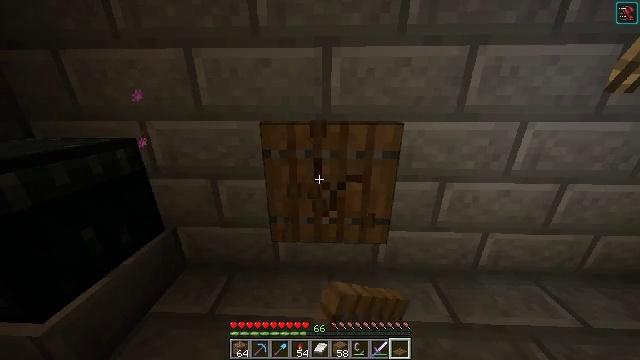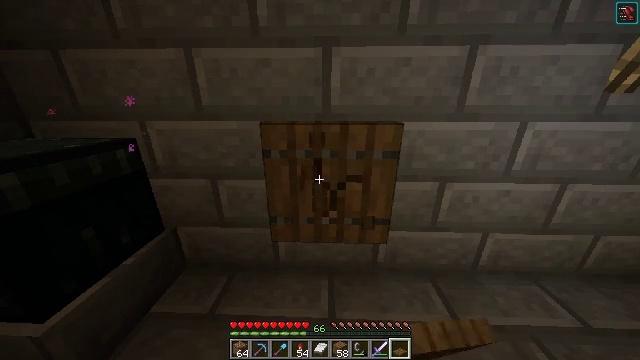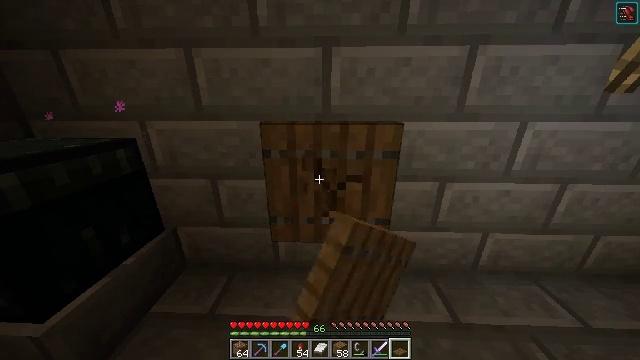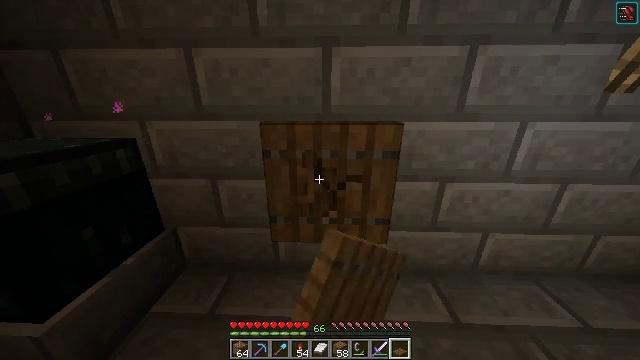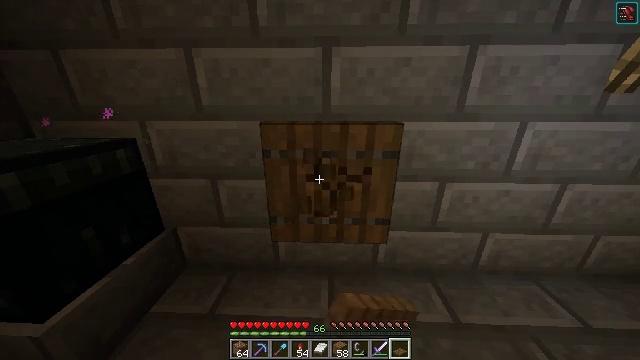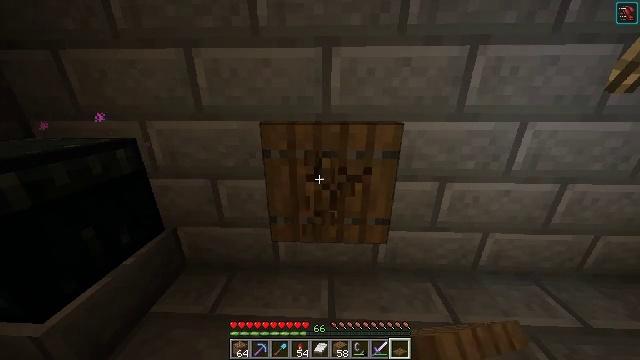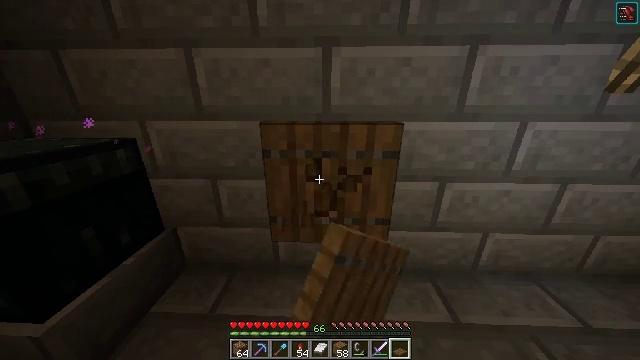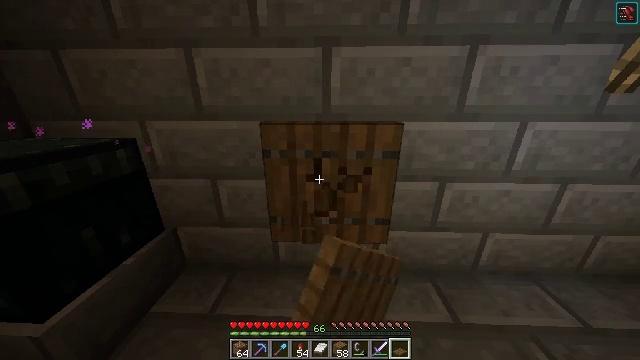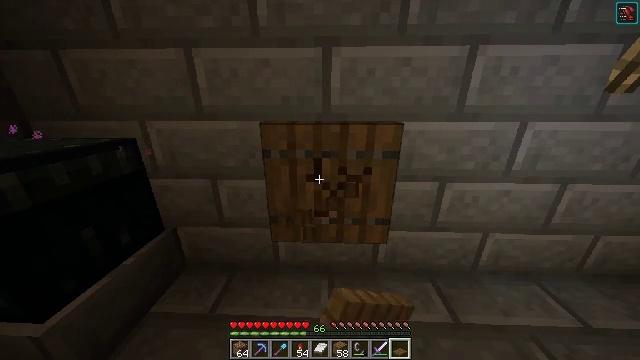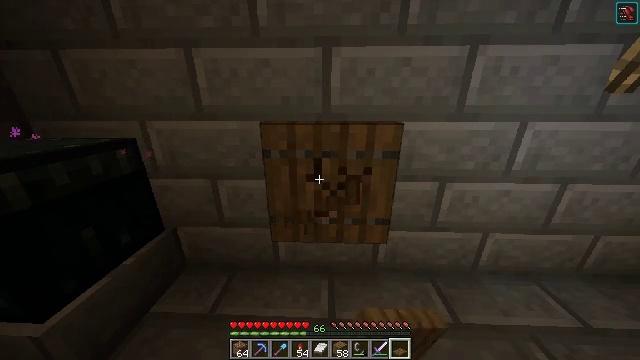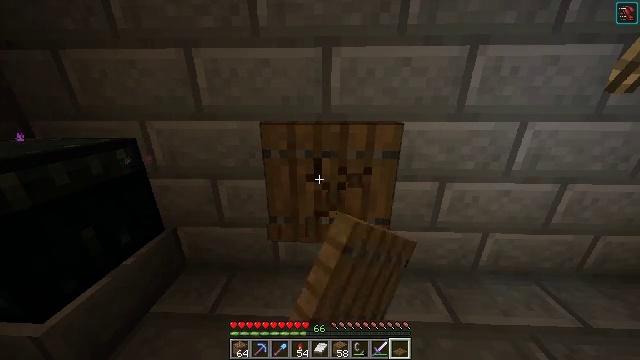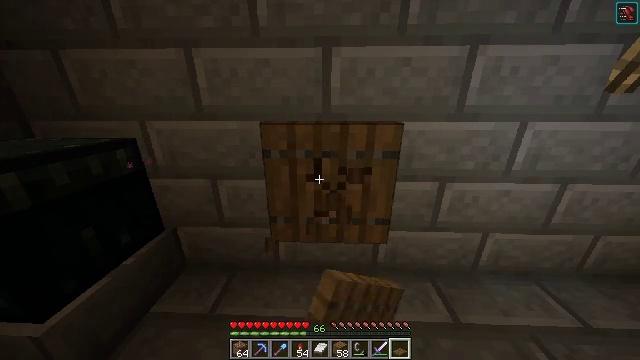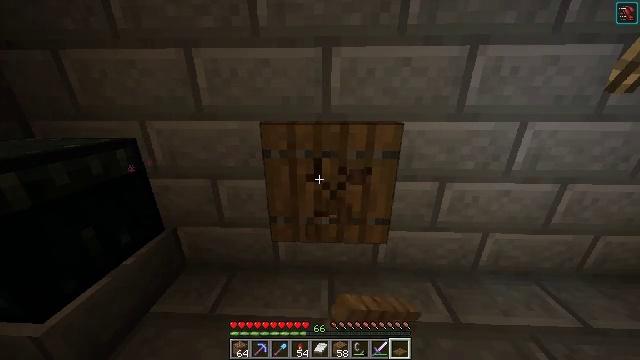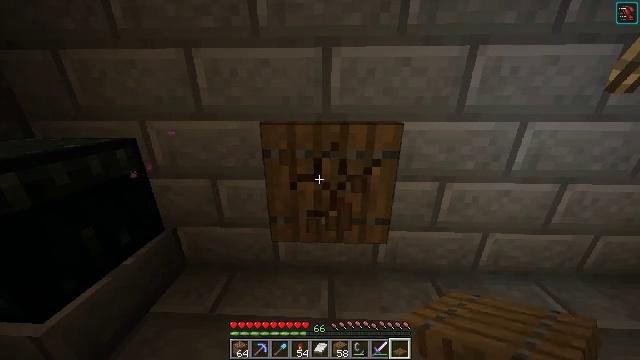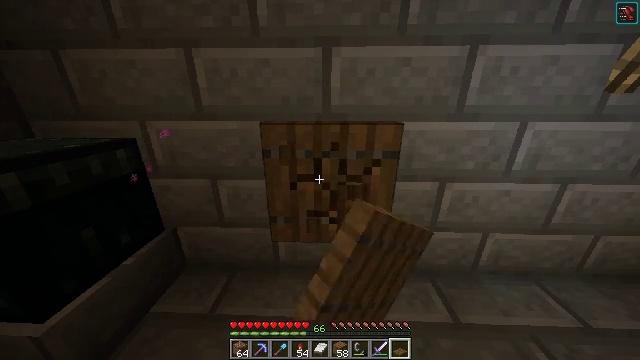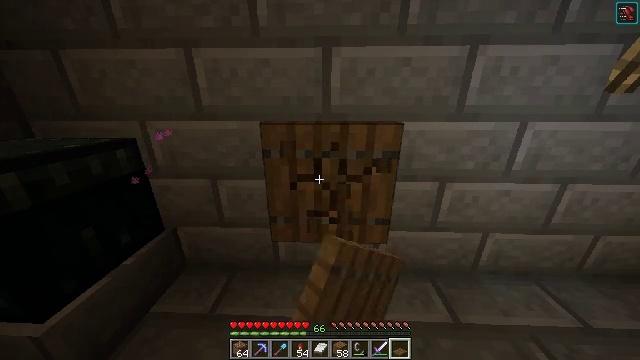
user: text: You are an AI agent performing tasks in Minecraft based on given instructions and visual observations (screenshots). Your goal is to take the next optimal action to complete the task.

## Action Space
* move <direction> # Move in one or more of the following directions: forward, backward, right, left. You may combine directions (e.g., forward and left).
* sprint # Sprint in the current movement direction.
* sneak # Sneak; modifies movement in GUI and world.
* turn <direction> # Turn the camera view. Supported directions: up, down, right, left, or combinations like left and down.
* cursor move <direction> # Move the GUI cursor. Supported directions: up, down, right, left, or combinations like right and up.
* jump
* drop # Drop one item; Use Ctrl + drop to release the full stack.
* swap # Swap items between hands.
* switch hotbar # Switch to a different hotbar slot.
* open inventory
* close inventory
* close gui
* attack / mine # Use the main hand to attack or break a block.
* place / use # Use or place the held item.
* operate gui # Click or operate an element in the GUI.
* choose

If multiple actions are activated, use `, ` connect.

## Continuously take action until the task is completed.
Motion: motion action
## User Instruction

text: Mine the spruce trapdoor by breaking it.
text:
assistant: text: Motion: attack / mine
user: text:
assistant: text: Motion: attack / mine
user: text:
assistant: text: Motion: attack / mine
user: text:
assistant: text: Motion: attack / mine
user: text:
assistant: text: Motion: attack / mine
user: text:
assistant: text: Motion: attack / mine
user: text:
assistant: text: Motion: attack / mine
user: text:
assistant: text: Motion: attack / mine
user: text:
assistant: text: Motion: attack / mine
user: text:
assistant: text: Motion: attack / mine
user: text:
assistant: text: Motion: attack / mine
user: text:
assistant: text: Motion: attack / mine
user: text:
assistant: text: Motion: attack / mine
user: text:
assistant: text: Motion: attack / mine
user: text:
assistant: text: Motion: attack / mine
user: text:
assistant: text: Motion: attack / mine
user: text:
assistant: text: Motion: attack / mine
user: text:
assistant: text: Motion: attack / mine
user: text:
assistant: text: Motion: attack / mine
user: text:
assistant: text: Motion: attack / mine
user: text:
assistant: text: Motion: attack / mine
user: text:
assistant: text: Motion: attack / mine
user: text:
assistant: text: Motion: attack / mine
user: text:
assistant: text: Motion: attack / mine
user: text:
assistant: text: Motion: attack / mine
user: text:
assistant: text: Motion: attack / mine
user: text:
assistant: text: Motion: attack / mine
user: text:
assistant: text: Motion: attack / mine
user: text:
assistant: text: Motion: attack / mine
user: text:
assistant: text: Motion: attack / mine